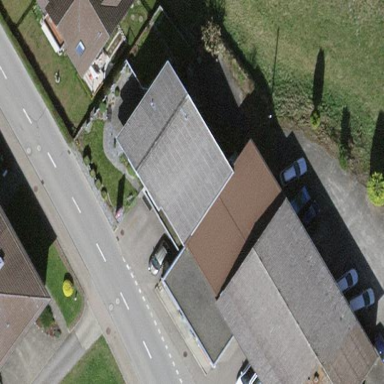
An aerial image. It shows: Building that houses car repair shop.